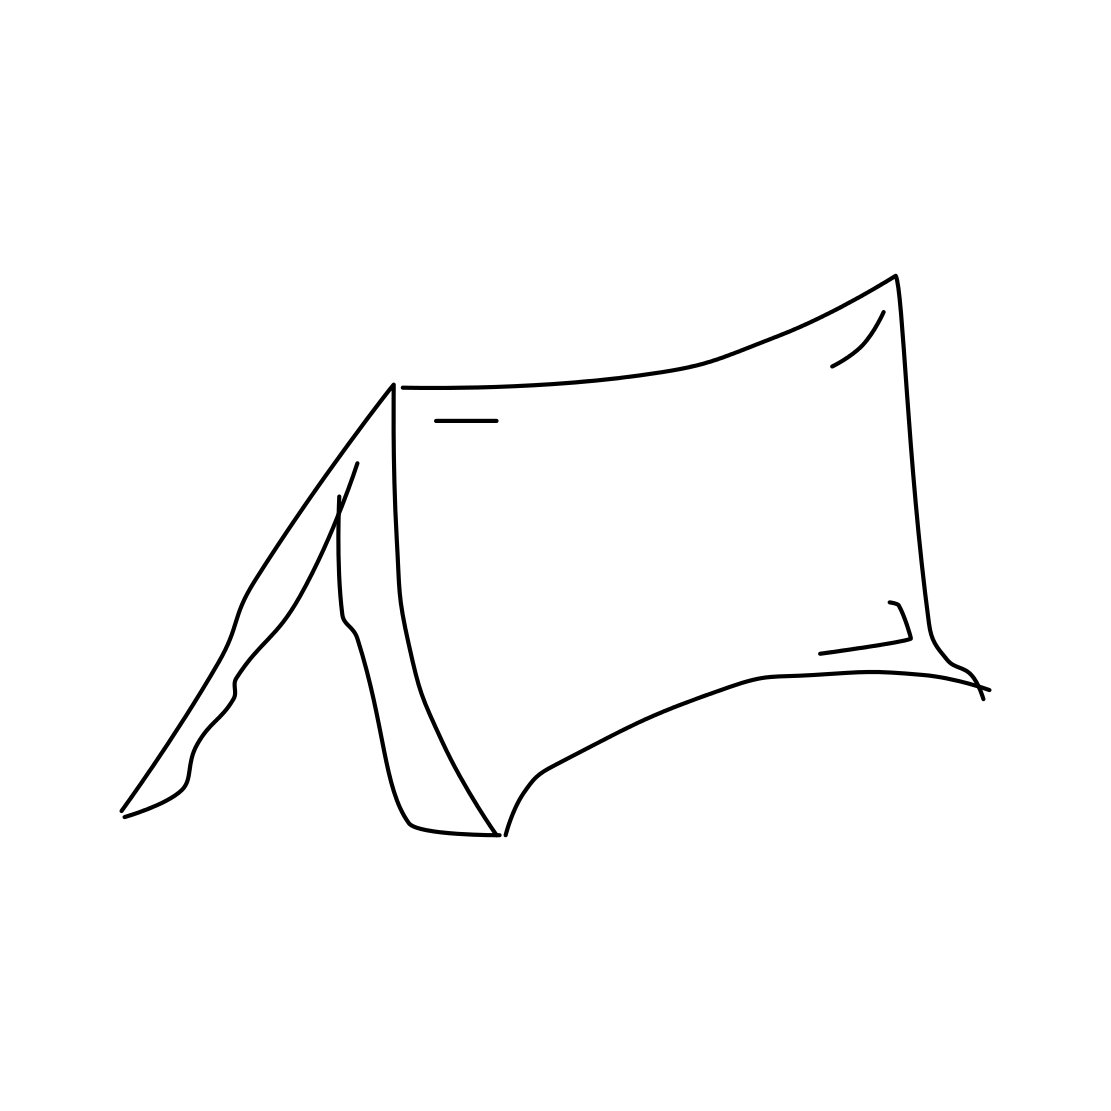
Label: tent